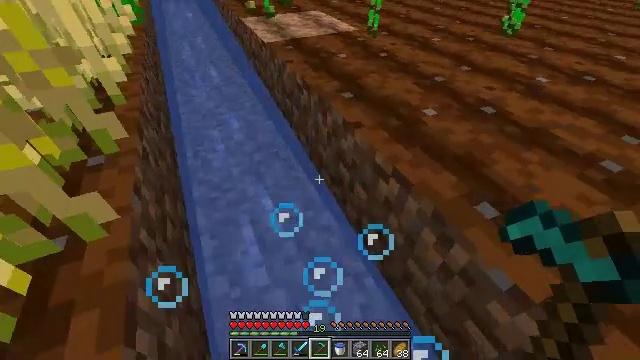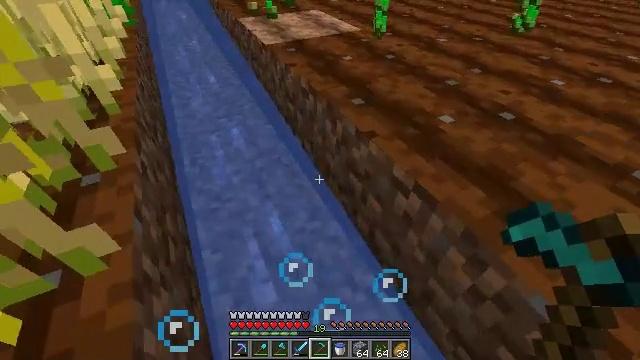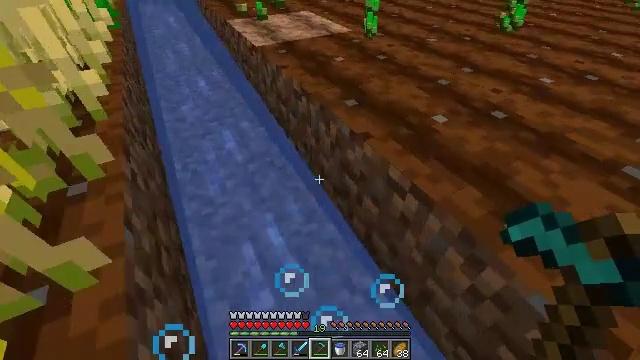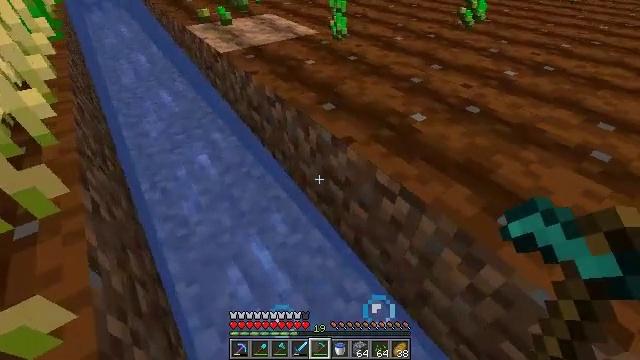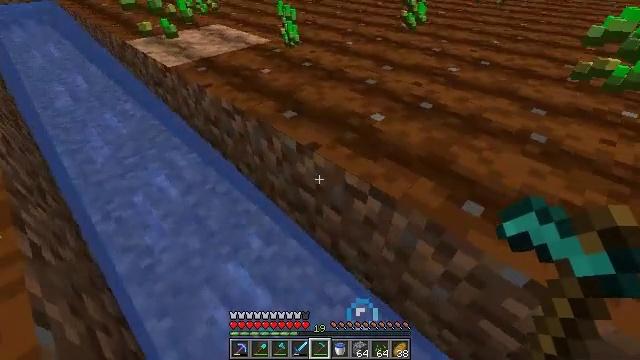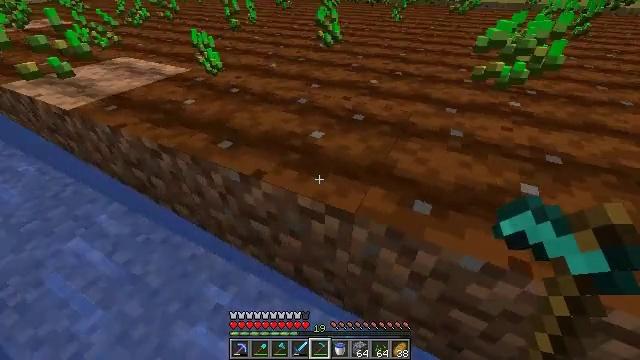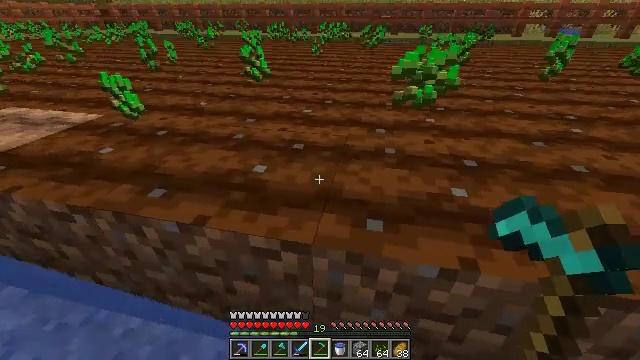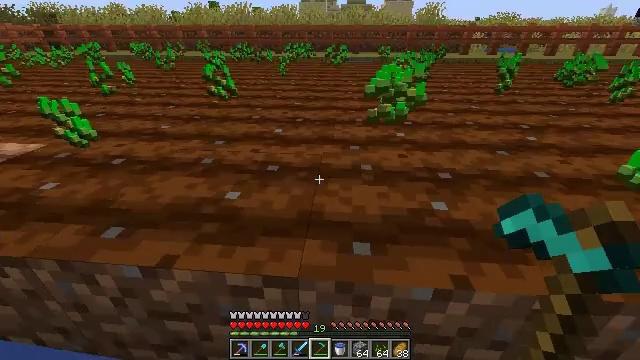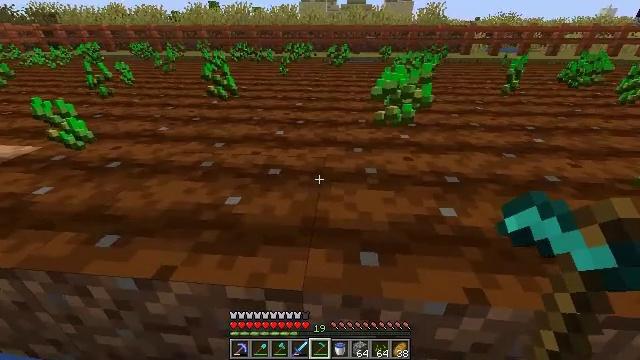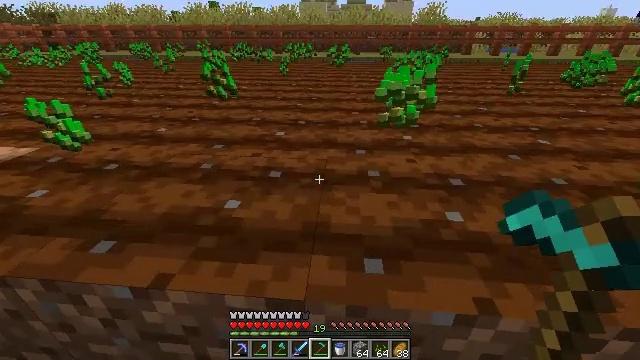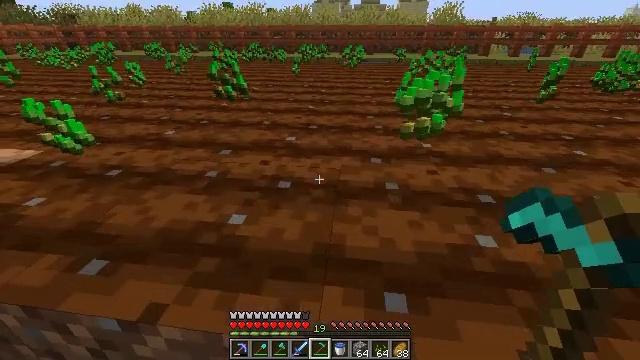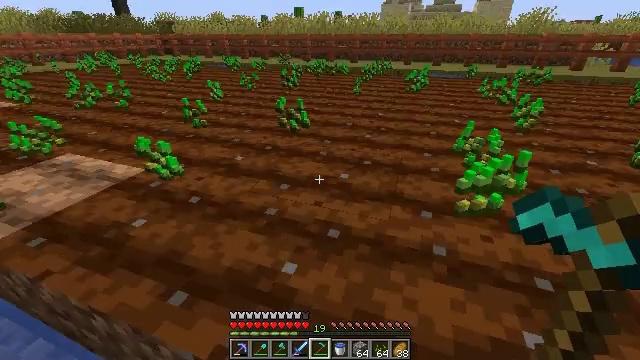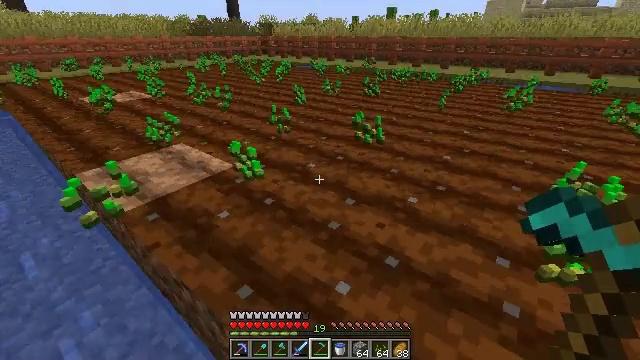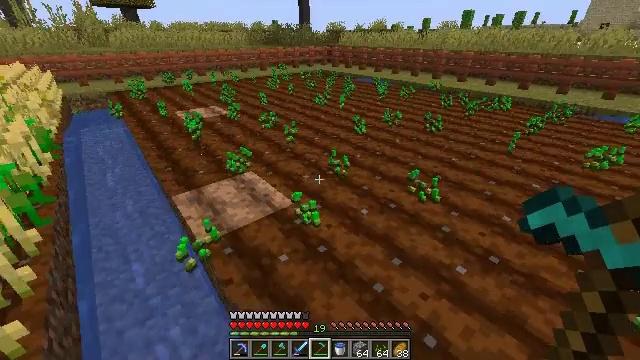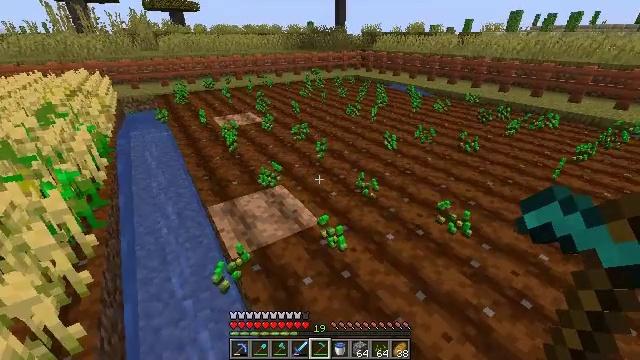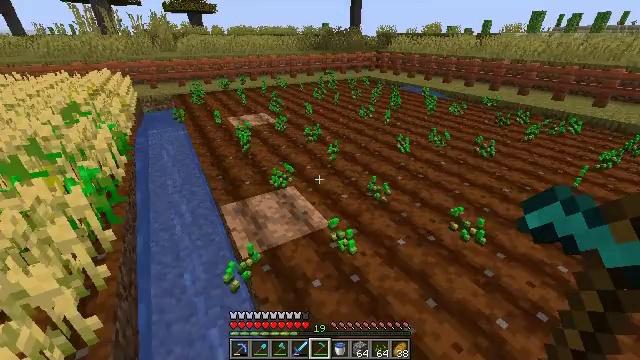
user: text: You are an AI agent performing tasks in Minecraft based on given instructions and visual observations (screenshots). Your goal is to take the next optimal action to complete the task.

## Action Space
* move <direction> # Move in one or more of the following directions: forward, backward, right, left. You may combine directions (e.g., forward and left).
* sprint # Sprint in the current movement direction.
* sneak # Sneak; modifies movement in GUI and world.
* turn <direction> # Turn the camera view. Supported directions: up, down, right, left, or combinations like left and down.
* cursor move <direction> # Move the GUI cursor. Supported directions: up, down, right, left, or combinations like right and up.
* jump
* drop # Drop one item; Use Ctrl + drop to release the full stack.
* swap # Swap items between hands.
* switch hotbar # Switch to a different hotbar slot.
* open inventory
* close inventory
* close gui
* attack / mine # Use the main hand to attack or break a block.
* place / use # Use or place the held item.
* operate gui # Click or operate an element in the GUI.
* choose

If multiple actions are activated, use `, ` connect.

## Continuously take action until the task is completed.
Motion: motion action
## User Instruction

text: Collect wheat crops.
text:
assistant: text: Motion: turn right
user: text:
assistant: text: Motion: turn right
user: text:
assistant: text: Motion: turn right
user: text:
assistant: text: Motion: move forward, turn right and up
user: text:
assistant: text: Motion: move forward, turn right and up
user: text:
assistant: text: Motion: move forward, turn right and up
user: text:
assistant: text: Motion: move forward, turn right and up
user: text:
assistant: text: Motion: move forward
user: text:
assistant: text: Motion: move forward
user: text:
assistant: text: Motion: move forward, turn left
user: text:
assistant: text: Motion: move forward, turn left, jump
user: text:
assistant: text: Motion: move forward, turn left, jump
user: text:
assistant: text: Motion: move forward, turn left, jump
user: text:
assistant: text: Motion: move forward, turn left
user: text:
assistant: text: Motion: move forward, turn left
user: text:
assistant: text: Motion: move forward
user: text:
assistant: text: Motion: move forward
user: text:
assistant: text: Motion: move forward
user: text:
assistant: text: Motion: move forward
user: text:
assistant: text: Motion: move forward
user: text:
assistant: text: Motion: move forward, turn left
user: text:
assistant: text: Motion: move forward, turn left
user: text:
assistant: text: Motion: move forward, sprint, turn left
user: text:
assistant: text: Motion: move forward, sprint
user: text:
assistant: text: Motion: move forward, sprint
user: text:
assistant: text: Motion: move forward, sprint, turn left
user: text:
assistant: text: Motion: move forward, sprint
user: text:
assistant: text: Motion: move forward, sprint, turn left
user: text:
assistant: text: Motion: move forward, sprint, turn left
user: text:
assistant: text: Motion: move forward, sprint, turn left